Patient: sex F, age 69
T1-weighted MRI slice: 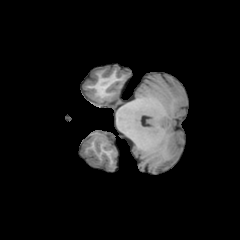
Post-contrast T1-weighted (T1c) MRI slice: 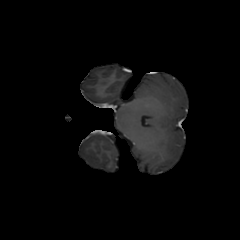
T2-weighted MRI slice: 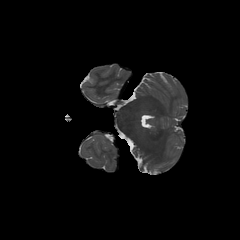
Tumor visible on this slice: yes
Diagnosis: Astrocytoma, IDH-wildtype
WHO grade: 2